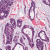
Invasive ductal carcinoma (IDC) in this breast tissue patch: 1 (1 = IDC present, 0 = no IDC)